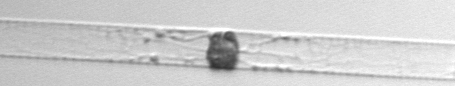
Label: Dactyliosolen_blavyanus